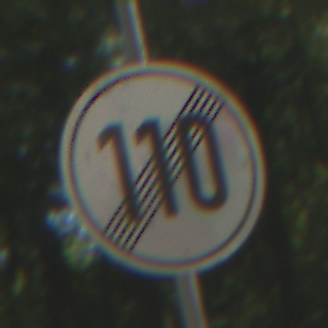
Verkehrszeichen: EndeGeschwindigkeit110
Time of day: Midday
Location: Outdoor (RoadRail)
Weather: Clear
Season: NotSpecified
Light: Natural